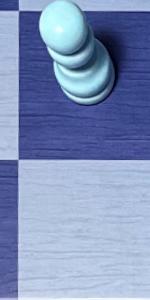
Label: Empty